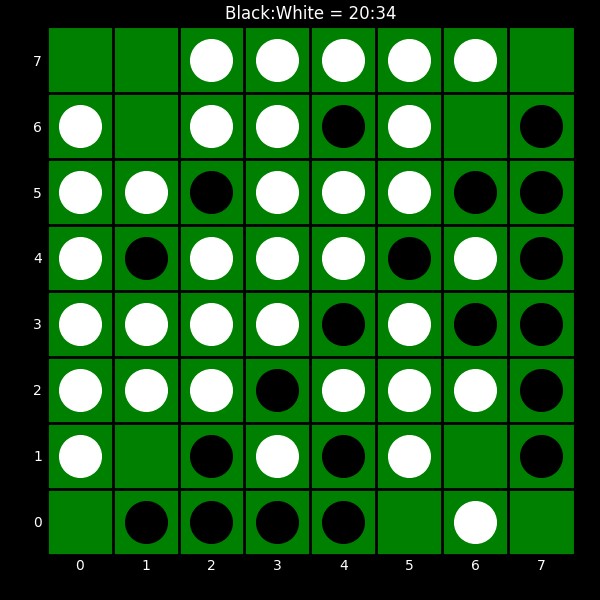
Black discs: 20
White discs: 34